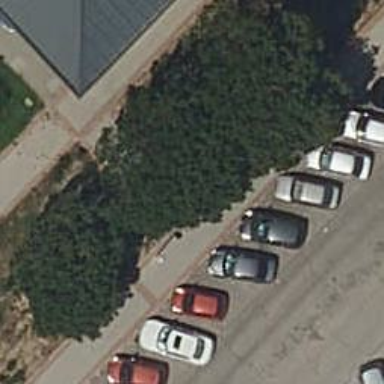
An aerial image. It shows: Paved sidewalk.